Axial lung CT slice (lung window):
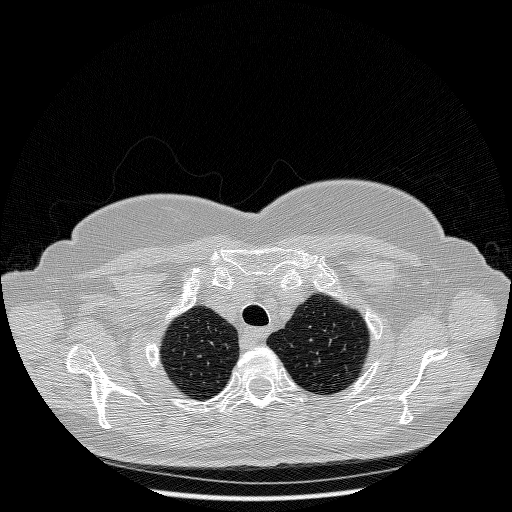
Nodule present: no